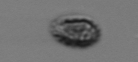
Label: Pseudochattonella_farcimen